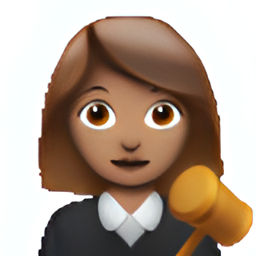
Name: female judge type 4
Emoji: 👩🏽‍⚖️
Group: People & Body
Sub-group: person-role